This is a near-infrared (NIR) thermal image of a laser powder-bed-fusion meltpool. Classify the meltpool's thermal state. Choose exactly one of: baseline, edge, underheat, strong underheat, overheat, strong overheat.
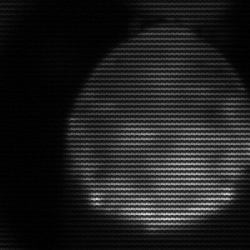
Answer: edge